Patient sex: F
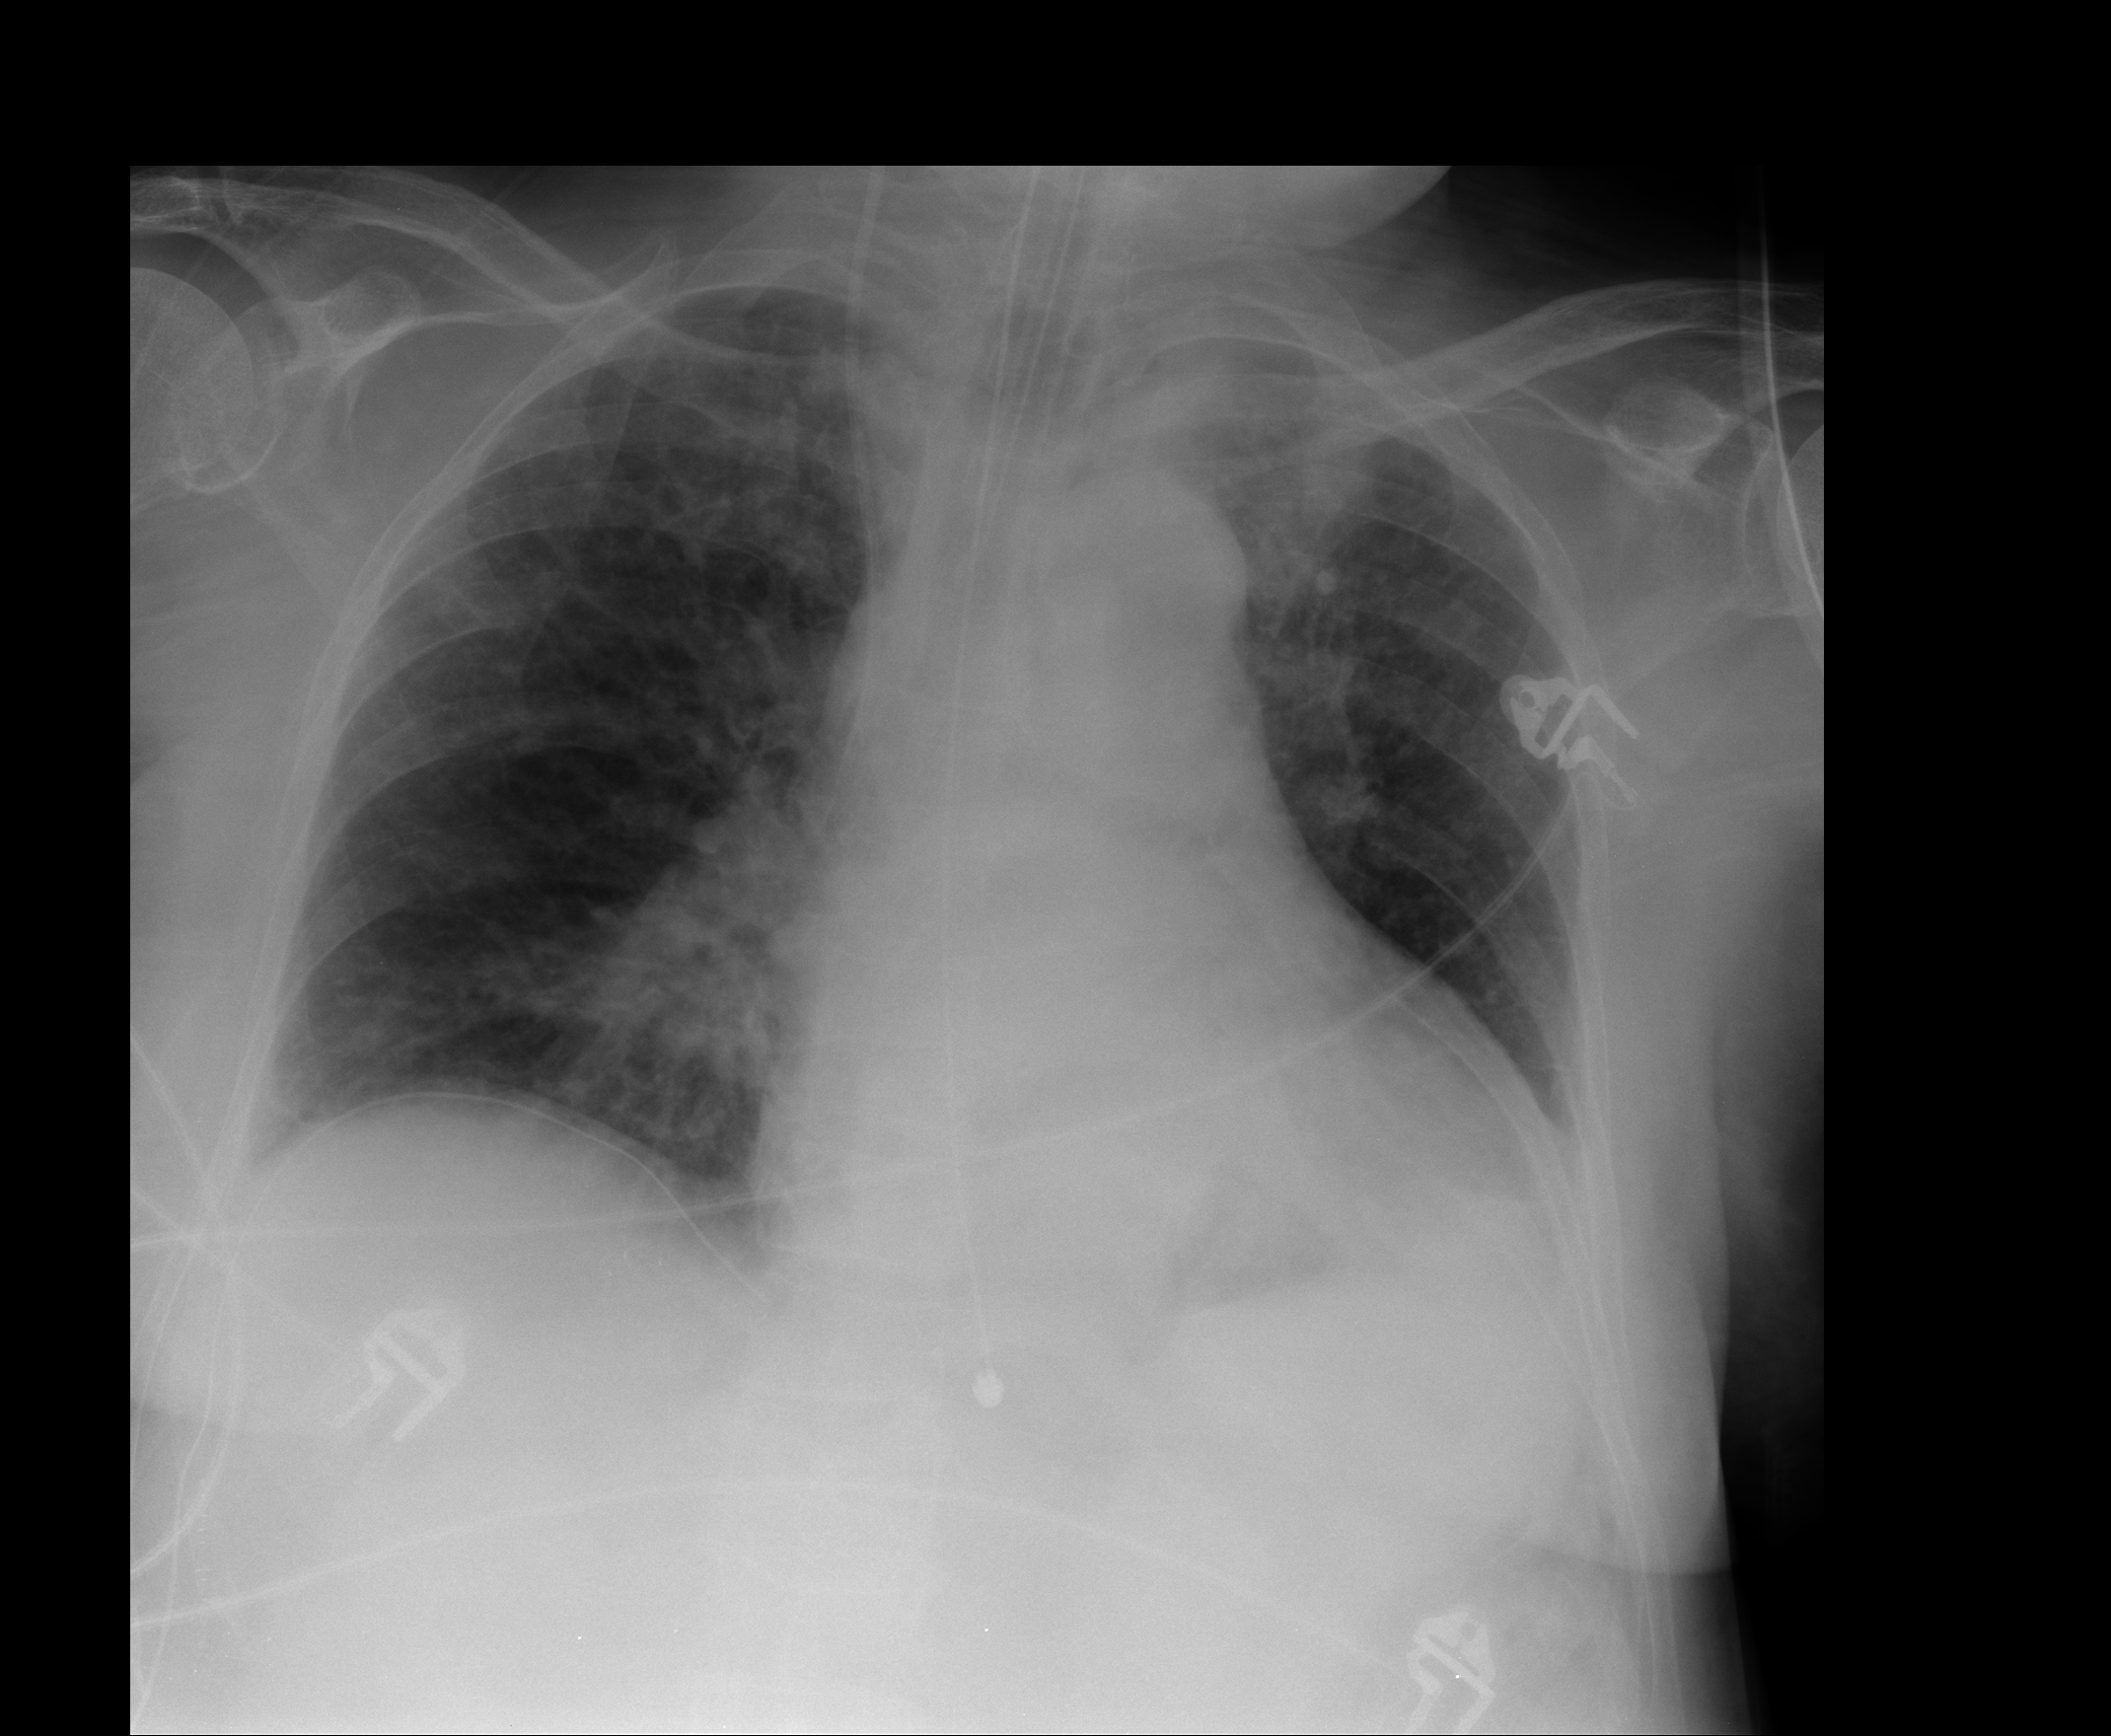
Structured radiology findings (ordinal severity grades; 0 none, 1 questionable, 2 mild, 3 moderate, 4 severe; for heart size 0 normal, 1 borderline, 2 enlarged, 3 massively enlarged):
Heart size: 1
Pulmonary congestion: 1
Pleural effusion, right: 0
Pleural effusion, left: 0
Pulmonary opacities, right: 0
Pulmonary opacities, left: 0
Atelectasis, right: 2
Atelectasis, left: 0